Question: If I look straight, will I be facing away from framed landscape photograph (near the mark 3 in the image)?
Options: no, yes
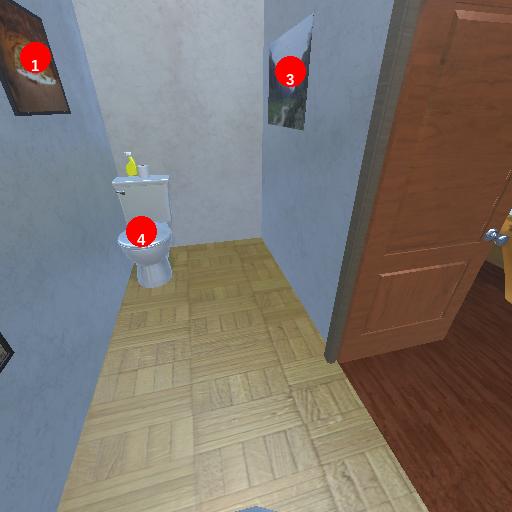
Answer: no